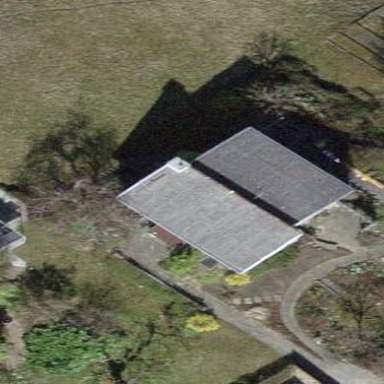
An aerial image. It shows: Terrace building.